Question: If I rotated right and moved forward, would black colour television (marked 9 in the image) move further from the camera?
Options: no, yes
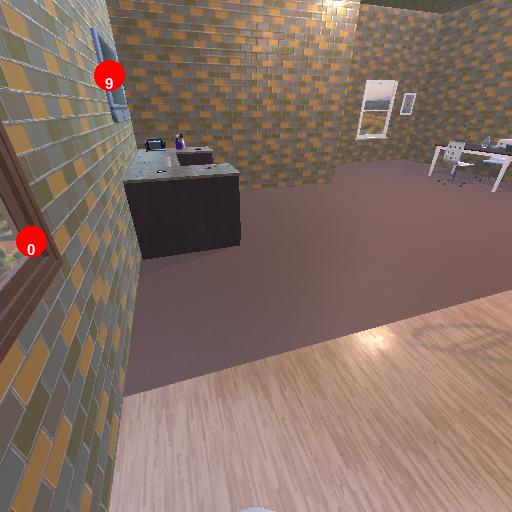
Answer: no